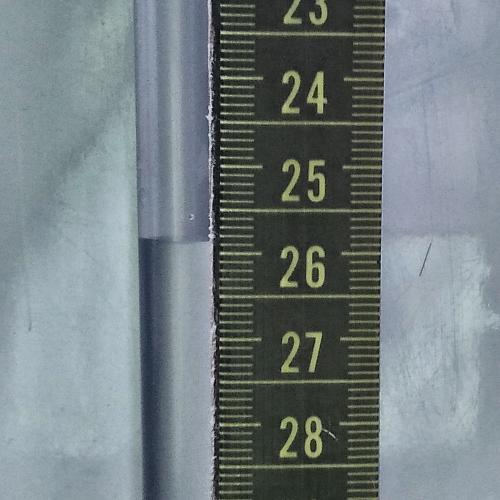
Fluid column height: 25.9 cm